Question: I have deployed the base version of the Flask Appbuilder application on azure under the URL: <URL>. The admin login has been created using the Kudu console with ID as admin and password as admin The login keeps on redirecting to itself with an "Invalid login. Please try again." error, however the user exists in the app.db file itself. The redirect does not create any logs on Azure.

We have an important deployment coming up, any leads to resolve this would be appreciated.
Thanks
### Environment
Flask-Appbuilder version: latest
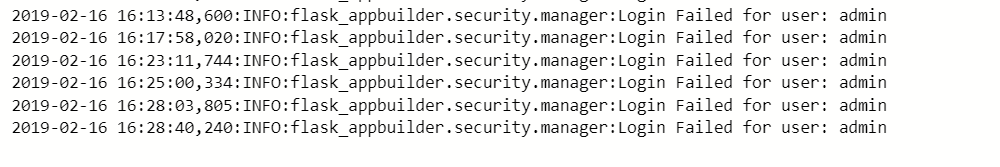
Answer: It sounds like your Python application built by 'flask-appbuilder' was deployed on Azure WebApp for Windows, but not works.
There are my answers for two existing SO threads <URL>.
I tried to create a demo via 'flask-appbuilder' in Python 3 and deploy it to Azure WebApp for Windows, then it works fine. Here is my steps below which you can refer to.
1. I create a virtual environment for this demo via the commands below on my local machine that I have installed Python 3 runtime and virtualenv via pip install virtualenv. virtualenv demo
cd demo
binctivate.bat
pip install flask-appbuilder
fabmanager create-app # use 'demoapp' as the 'Your new app name' input
cd demoapp
2. To create admin with all default options and a simple password via fabmanager create-admin. Username [admin]:
User first name [admin]:
User last name [user]:
Email [admin@fab.org]:
Password:
Repeat for confirmation:
D:\<your path>\demo\demoapp\lib\python3.6\site-packages
lask_sqlalchemy\__init__.py:794: FSADeprecationWarning: SQLALCHEMY_TRACK_MODIFICATIONS adds significant overhead and will be disabled by default in the future. Set it to True or False to suppress this warning.
'SQLALCHEMY_TRACK_MODIFICATIONS adds significant overhead and '
2019-02-21 15:29:55,309:INFO:flask_appbuilder.security.sqla.manager:Security DB not found Creating all Models from Base
2019-02-21 15:29:55,334:INFO:flask_appbuilder.security.sqla.manager:Security DB Created
.......
3. I run the demoapp via fabmanager run and it works on my local.
4. Then, I drag all my directories and files of demoapp that include app.db into my Azure WebApp via Kudo Console https://<your webapp name>.scm.azurewebsites.net/DebugConsole.
5. Due to not directly install the app dependencies for flash-appbuilder, I installed a Python 3 runtime in the Site extensions of Kudu, as the figure below.
6. Continues, I back to Kudu Console and run the commands below to install flask-appbuilder. D:\home>cd python364x64 D:\home\python364x64>python -V Python 3.6.4 D:\home\python364x64>pip install flask-appbuilder Collecting flask-appbuilder Downloading https://files.pythonhosted.org/packages/3a/b0/edb3e54241203266222c4863ae6eb30fd49f5d331a117b61f1801e8124da/Flask-AppBuilder-1.12.3.tar.gz (2.3MB) Requirement already satisfied: colorama<1,>=0.3.9 in d:\home\python364x86\lib\site-packages (from flask-appbuilder) (0.4.1) Requirement already satisfied: click<8,>=6.7 in d:\home\python364x86\lib\site-packages (from flask-appbuilder) (7.0) ......
7. Then, to move into site\wwwroot to create & configure a web.config file and change the code in run.py. There are two ways to make it works, as below. Not using WSGI. The default port of Azure WebApp is depended on the environment variable HTTP_PLATFORM_PORT which be set by IIS on Azure. So we need to change the port parameter of app.run method in run.py and configure web.config as below. The run.py code changed as below: from app import app
import os
app.run(port=int(os.environ['HTTP_PLATFORM_PORT']))
And the web.config content as below: <?xml version="1.0" encoding="utf-8"?>
<configuration>
<appSettings>
<add key="PYTHONPATH" value="D:\home\site\wwwroot" />
<add key="PATH" value="D:\home\python364x64;D:\home\python364x64\Scripts;%PATH%" />
</appSettings>
<system.webServer>
<handlers>
<add name="httpPlatformHandler" path="*" verb="*" modules="httpPlatformHandler" resourceType="Unspecified" />
</handlers>
<httpPlatform processPath="D:\home\python364x64\python.exe" arguments="D:\home\site\wwwroot
un.py --port %HTTP_PLATFORM_PORT%" stdoutLogEnabled="true" startupRetryCount='10'>
</httpPlatform>
</system.webServer>
</configuration>
Using WSGI server instead for production environment. The run.py code as below. from app import app
app.run()
And the web.config content as below. <?xml version="1.0" encoding="utf-8"?>
<configuration>
<appSettings>
<add key="PYTHONPATH" value="D:\home\site\wwwroot" />
<add key="WSGI_HANDLER" value="app.app" />
</appSettings>
<system.webServer>
<handlers>
<add name="PythonHandler" path="*" verb="*" modules="FastCgiModule" scriptProcessor="D:\home\python364x64\python.exe|D:\home\python364x64\wfastcgi.py" resourceType="Unspecified" requireAccess="Script"/>
</handlers>
</system.webServer>
</configuration>
It works via access 'https://<your app name>.azurewebsites.net'
<URL>